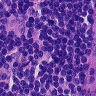
Metastatic tissue present: no